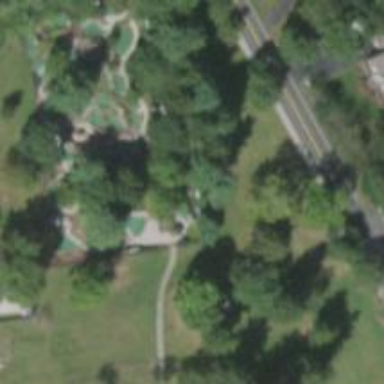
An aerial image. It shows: Miniature golf course surrounded by fence.